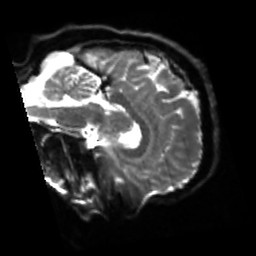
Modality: sbref
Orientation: sagittal
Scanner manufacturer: siemens
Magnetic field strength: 3 T
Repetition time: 4 s
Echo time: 0.0594 s